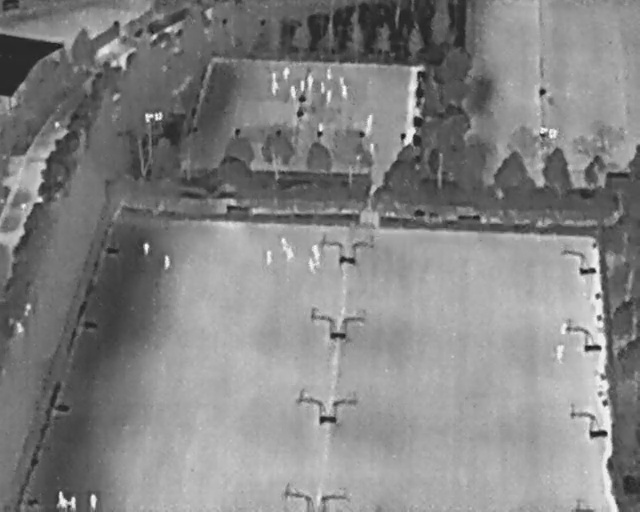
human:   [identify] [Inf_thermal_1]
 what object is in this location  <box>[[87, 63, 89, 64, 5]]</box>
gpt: <ref>1 small person at the right</ref>

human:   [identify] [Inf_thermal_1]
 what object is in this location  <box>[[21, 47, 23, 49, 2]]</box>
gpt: <ref>1 small person at the left</ref>